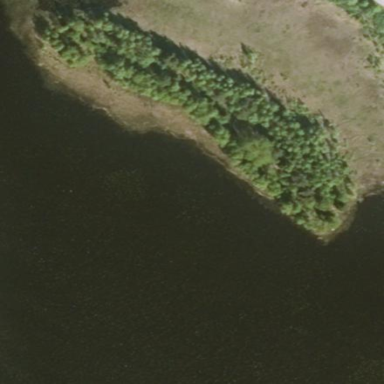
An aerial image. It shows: Islet.